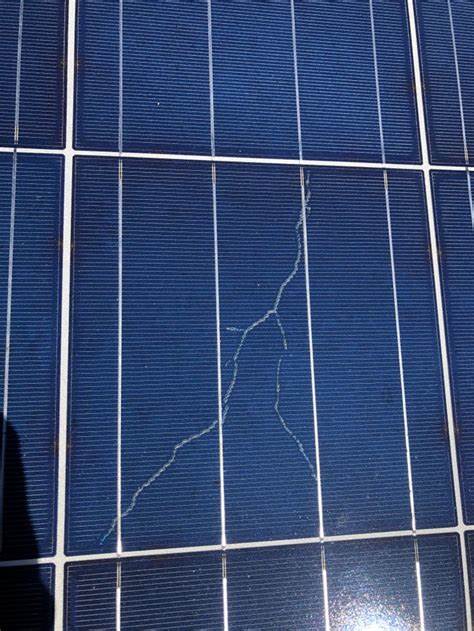
Label: Electrical-damage